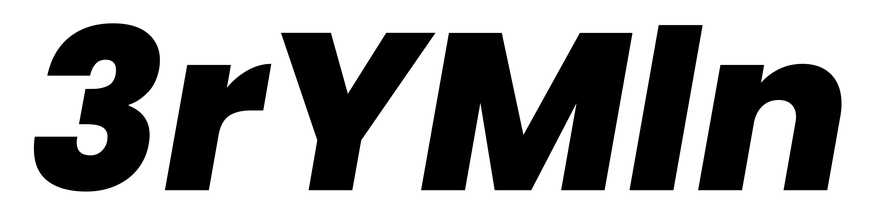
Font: Poppins-ExtraBoldItalic